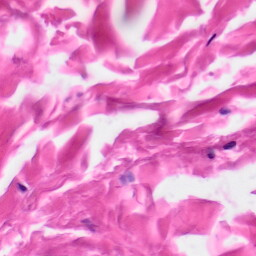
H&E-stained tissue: Skin